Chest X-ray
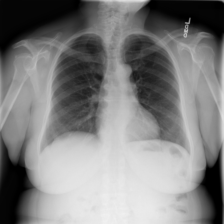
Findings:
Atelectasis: negative
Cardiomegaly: negative
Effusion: negative
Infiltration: negative
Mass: negative
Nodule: negative
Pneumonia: negative
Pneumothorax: negative
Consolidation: negative
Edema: negative
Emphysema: negative
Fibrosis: negative
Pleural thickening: negative
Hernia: negative